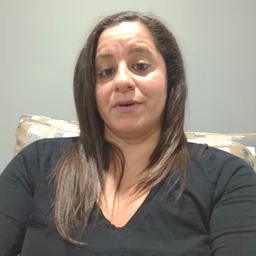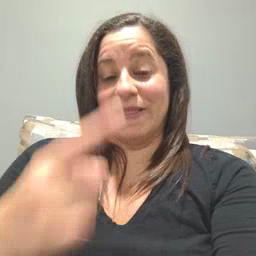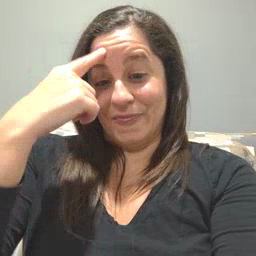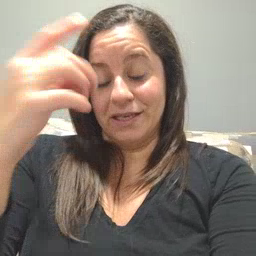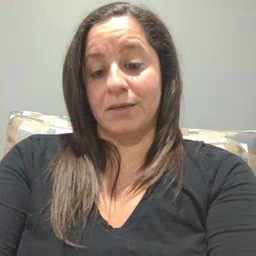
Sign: think